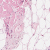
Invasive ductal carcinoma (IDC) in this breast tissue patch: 0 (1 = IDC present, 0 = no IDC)